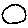
Label: circle